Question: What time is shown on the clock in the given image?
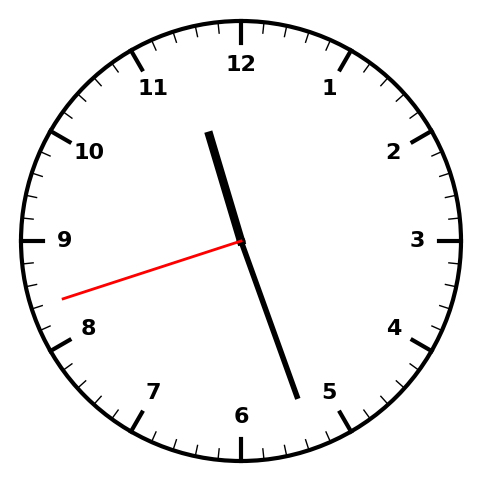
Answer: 11:26:42